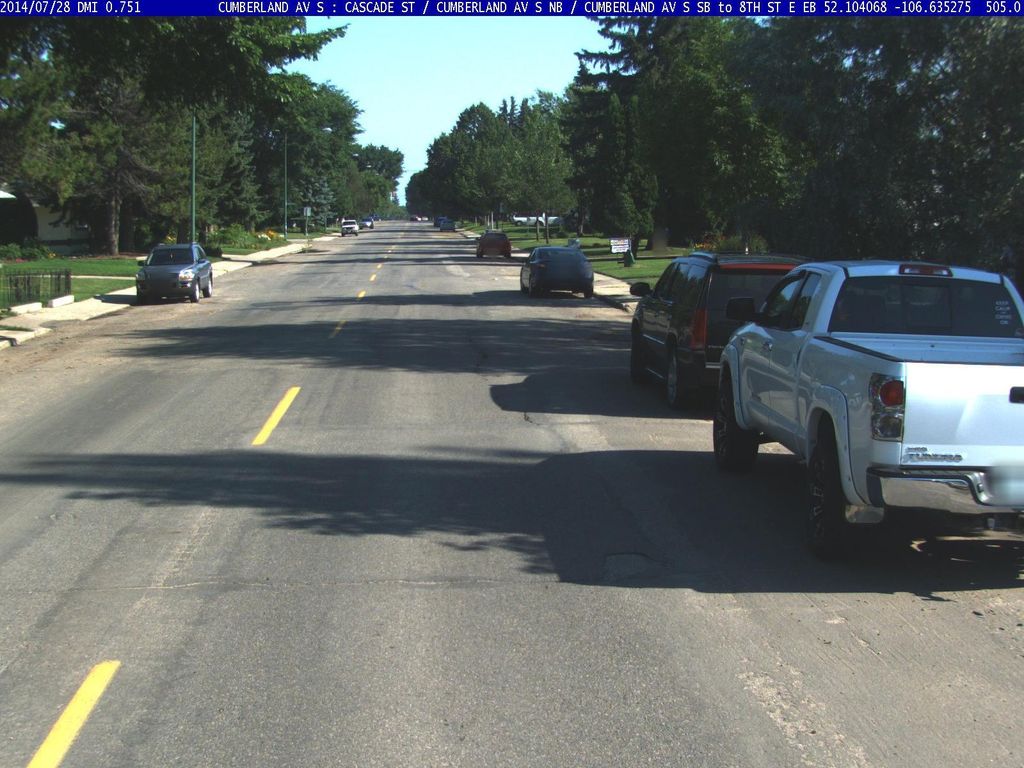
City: saskatoon